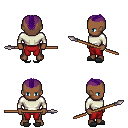
a pixel art fantasy rpg character, male body template, human, dark skin, white long-sleeve shirt, red pants, purple short mohawk hairstyle, gray slippers, spear, four views (front, back, left, right), 2x2 character sprite sheet, small pixel art, hard edges, no anti-aliasing